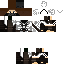
A male skeleton skin with dark skin, wearing brown helmet dressed in a black armor chest and brown pants, featuring a closed mouth.